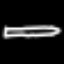
Label: pencil